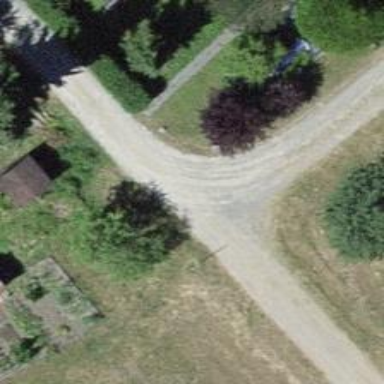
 graded as grade2. Motorcars are limited to agricultural use on this road."